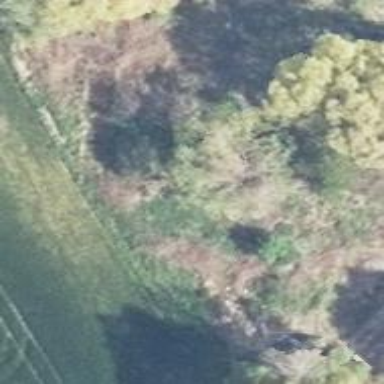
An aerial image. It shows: Deciduous broadleaved tree.